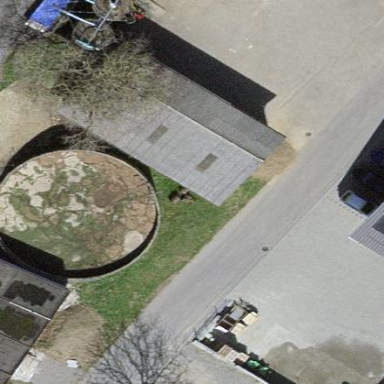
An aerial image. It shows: Storage tank building.